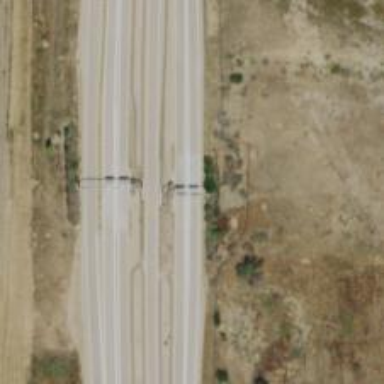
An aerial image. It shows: Toll gantry on the road.